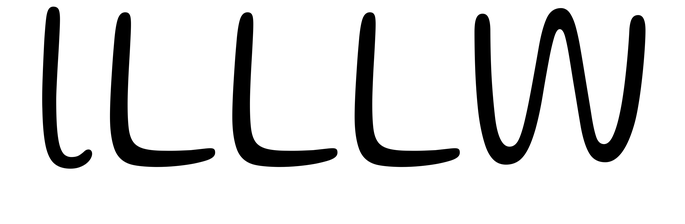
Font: Gluten_ExtraLight